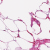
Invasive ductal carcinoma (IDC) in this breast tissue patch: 0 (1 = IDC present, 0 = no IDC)